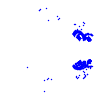
Particle: pion